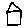
Label: house